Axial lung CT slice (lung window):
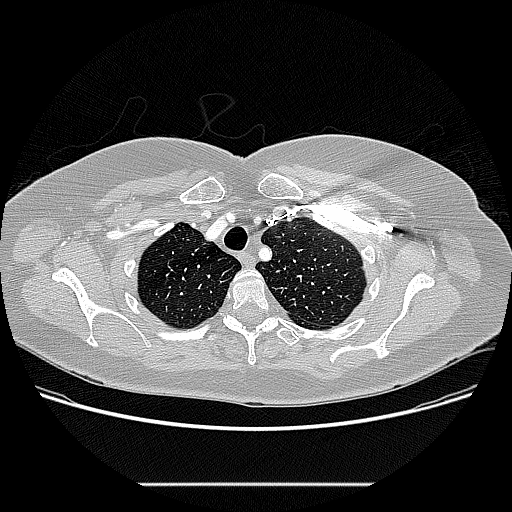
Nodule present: no